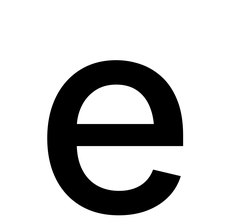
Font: Inter_Medium